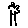
Label: flower